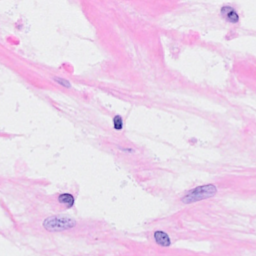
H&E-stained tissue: Breast